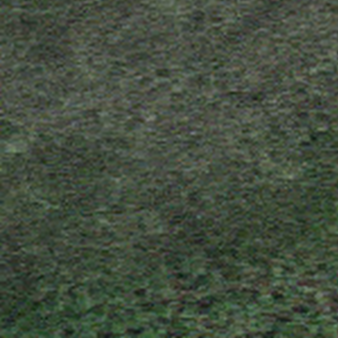
Label: other